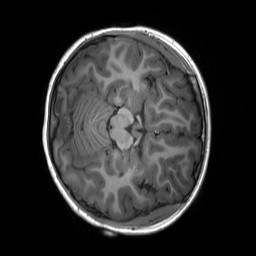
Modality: T1w
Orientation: axial
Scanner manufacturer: siemens
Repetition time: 2.3 s
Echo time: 0.00229 s